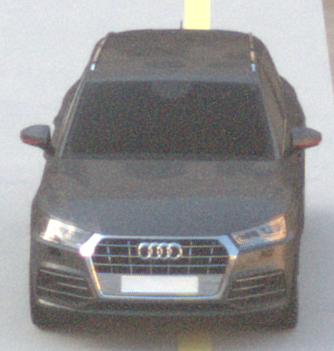
Make: Audi
Model: Q5 45 TFSI
Detailed model: Q5 (FY)
Model produced from: 2019/01
Model produced until: 2019/05
Doors: 5
Color: gray
Road condition: dry road
Daytime: sunrise or sunset
Contrast: low contrast